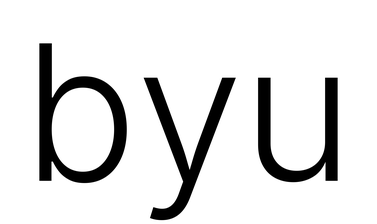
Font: Inter_Light